Question: I was working on a project when I came across this weird error
'''
<%@page contentType="text/html" pageEncoding="UTF-8"%>
<%@ page import="java.io.*,java.util.*,java.sql.*,java.util.regex.*"%>
<%@ page import="javax.servlet.http.*,javax.servlet.*" %>
<%@ taglib uri="http://java.sun.com/jsp/jstl/core" prefix="c"%>
<%@ taglib uri="http://java.sun.com/jsp/jstl/sql" prefix="sql"%>
<html>
<head>
<meta http-equiv="Content-Type" content="text/html; charset=UTF-8">
<title>JSP Page</title>
</head>
<body>
<h1>SignUp Page</h1>
<form action="NewFile.jsp" method="post">
<br/>Email address<input type="text" name="email">
<br/><input type="submit" value="submit">
</form>
<%
Pattern pattern;
Matcher matcher;
final String email=request.getParameter("email");
Pattern pt=Pattern.compile("^[_A-Za-z0-9-]+(\.[_A-Za-z0-9-]+)*@[A-Za-z0-9]+(\.[A-Za-z0-9]+)*(\.[A-Za-z]{2,})$");
Matcher mt=pt.matcher(email);
boolean bl=mt.find();
if(!bl)
{
response.sendRedirect("SignUpError.jsp");
}
%>
</html>
'''
The issue is I am getting an error at the line
> Matcher mt=pt.matcher(email);

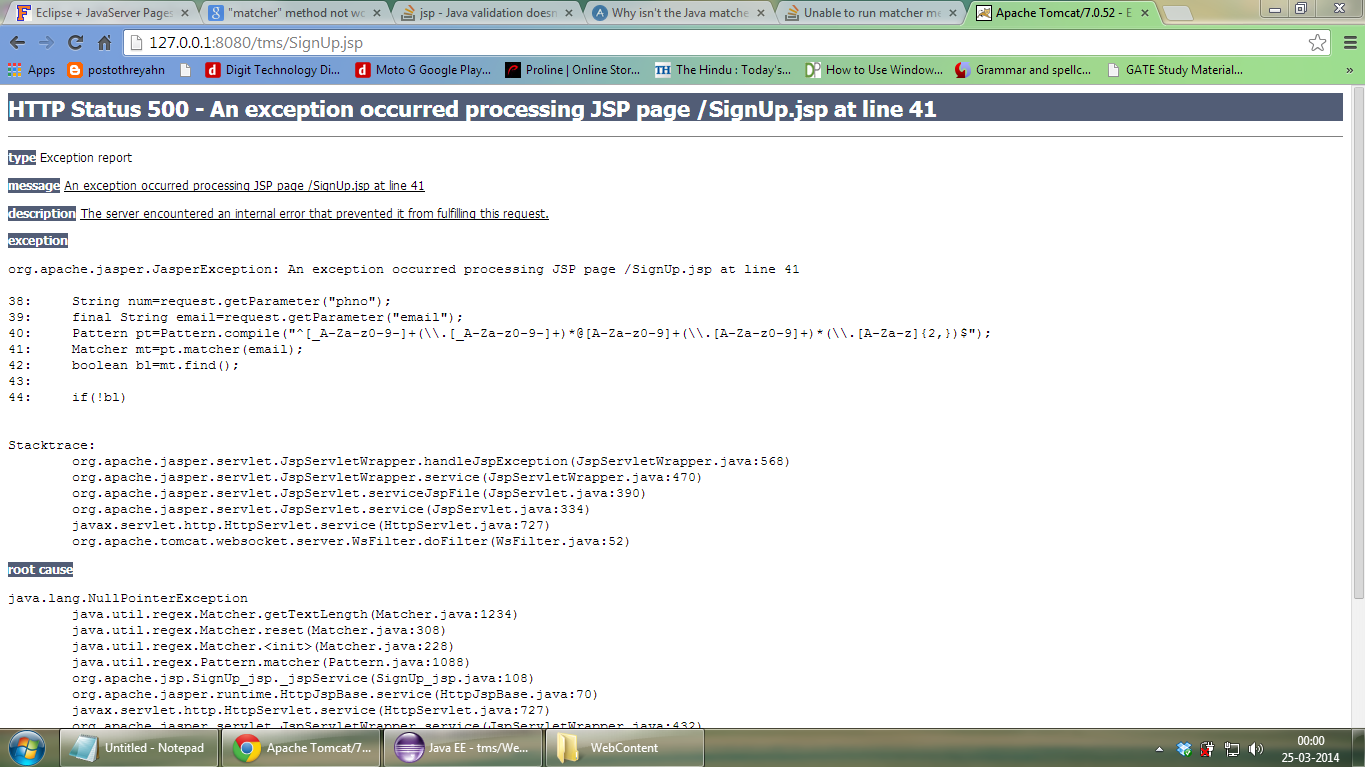
Answer: Debug 'request.getParameter("email")' its null.
Here is how to produce your error:
'''
Matcher m = Pattern.compile(".").matcher(null);
'''
Exception you'll get:
'''
Exception in thread "main" java.lang.NullPointerException
at java.util.regex.Matcher.getTextLength(Matcher.java:1140)
at java.util.regex.Matcher.reset(Matcher.java:291)
at java.util.regex.Matcher.<init>(Matcher.java:211)
at java.util.regex.Pattern.matcher(Pattern.java:888)
Java Result: 1
'''
To overcome this error, do this:
'''
if(email != null){
Matcher mt=pt.matcher(email);
boolean bl=mt.find();
... other stuffs
}
'''